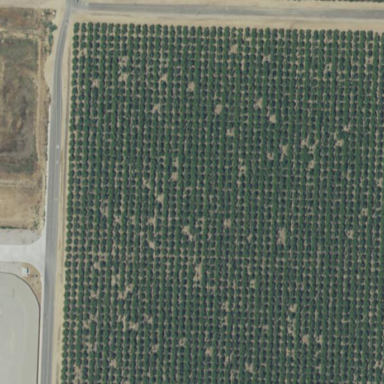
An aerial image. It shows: Orchard.